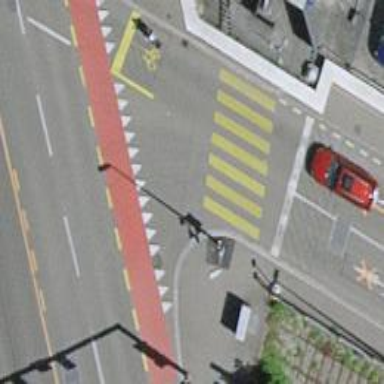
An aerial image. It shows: Tertiary road with asphalt surface including cycle lane.